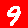
Digit: 9